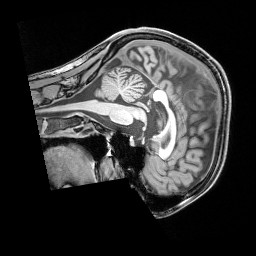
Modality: T1w
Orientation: sagittal
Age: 28
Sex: female
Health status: healthy
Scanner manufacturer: siemens
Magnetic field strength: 3 T
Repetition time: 1.65 s
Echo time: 0.00182 s